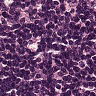
Metastatic tissue present: no